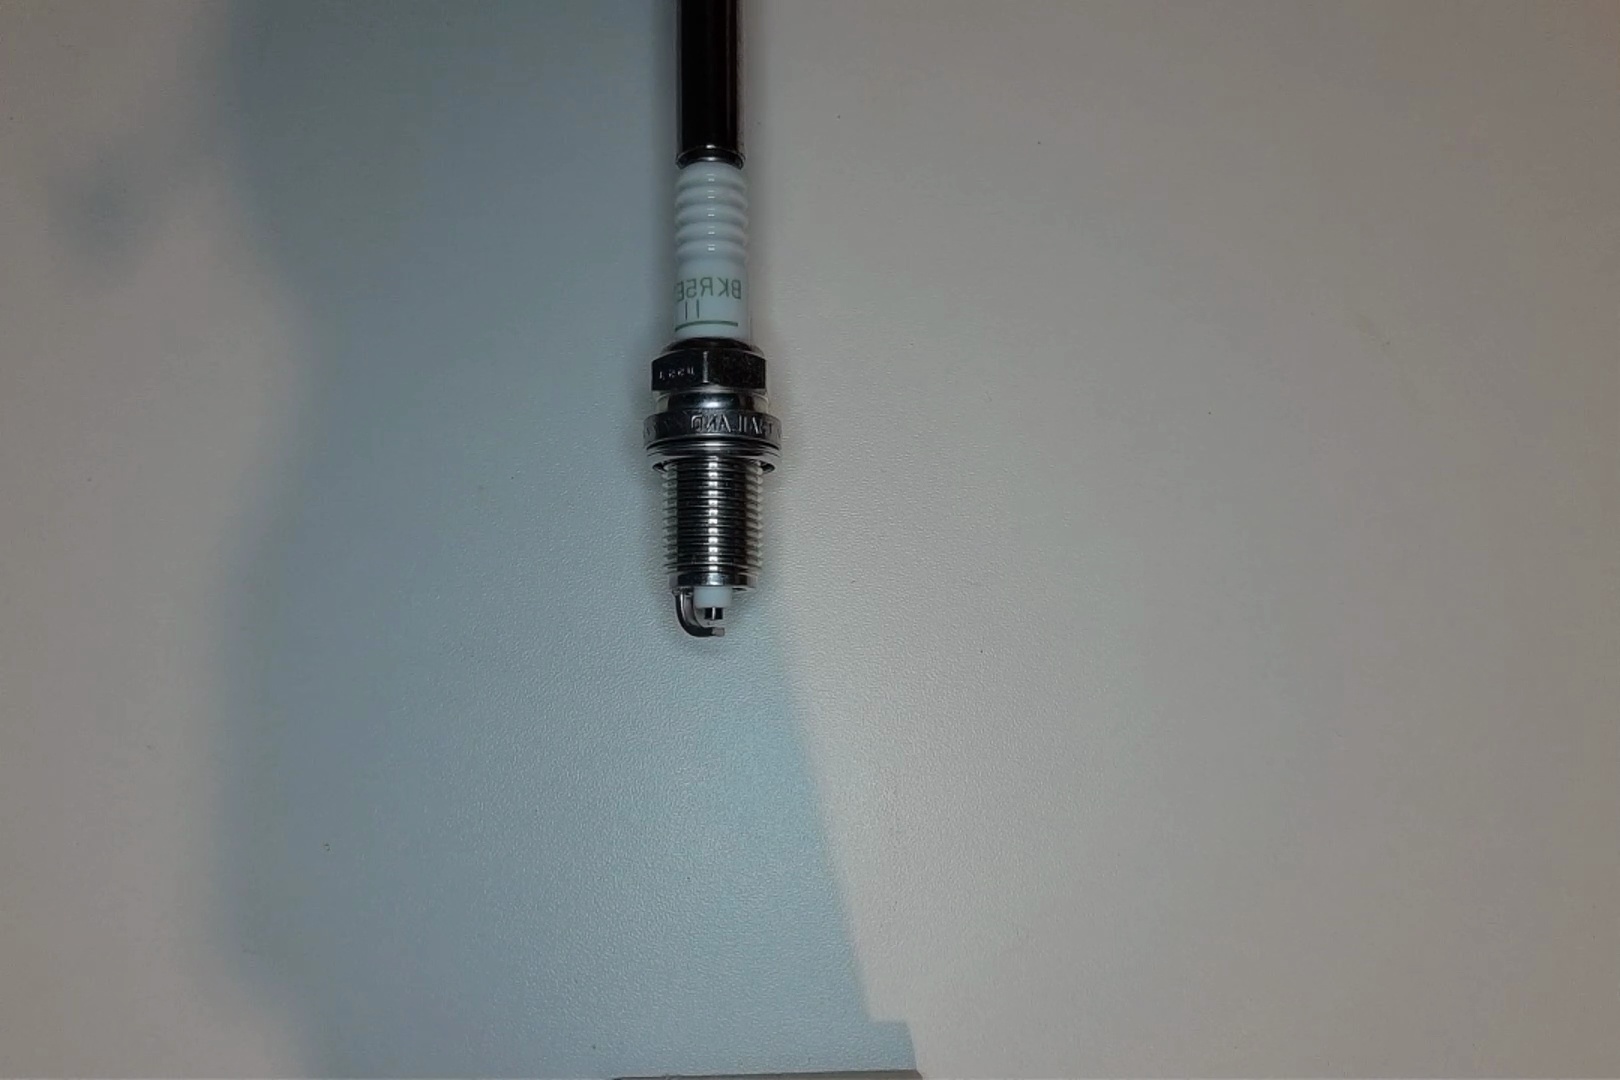
Label: no anomaly